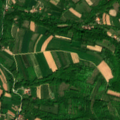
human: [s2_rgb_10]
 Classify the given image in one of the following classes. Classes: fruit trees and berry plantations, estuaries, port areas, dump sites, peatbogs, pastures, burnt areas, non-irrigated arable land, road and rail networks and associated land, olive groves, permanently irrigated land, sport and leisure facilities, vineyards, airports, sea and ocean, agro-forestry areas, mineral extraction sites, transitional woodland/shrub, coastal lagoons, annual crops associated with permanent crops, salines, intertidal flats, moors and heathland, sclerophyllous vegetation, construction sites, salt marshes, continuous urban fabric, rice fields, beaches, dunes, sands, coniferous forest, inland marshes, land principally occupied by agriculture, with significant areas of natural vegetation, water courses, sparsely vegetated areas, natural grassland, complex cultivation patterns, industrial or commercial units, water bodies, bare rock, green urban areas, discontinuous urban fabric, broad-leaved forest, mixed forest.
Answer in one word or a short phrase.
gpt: complex cultivation patterns, land principally occupied by agriculture, with significant areas of natural vegetation, broad-leaved forest